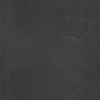
Atmospheric dust classification: dusty